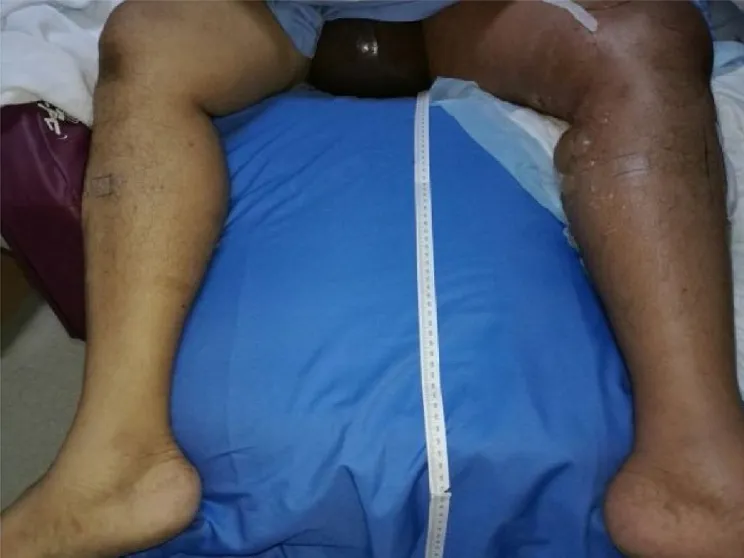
PCD at time of presentation.
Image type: medical_photograph (other_medical_photograph)